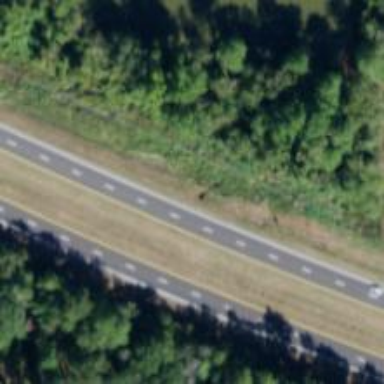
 designated as trunk highway. It is dual carriageway."